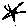
Label: star